Current action and preconditions to check: trajectory_clear

Your task: For each precondition in the list above, predict whether it will hold at this action.

Consider the current scene as observed from the mobile robot's camera, and analyze the predicted future states of all dynamic agents (e.g., people, animals, vehicles, or any moving entities) within the NEXT SECOND.

IMPORTANT: Only answer "very likely" if you are absolutely certain—based on strong, clear evidence—that a dynamic agent will violate the precondition in the predicted future state. Do NOT answer "very likely" for unlikely, ambiguous, or low-probability risks.

Ask yourself for each precondition: Is there a high probability, with clear and convincing evidence, that the predicted future states of any dynamic agent will interfere with the predicted future state of the currently executing action within the NEXT SECOND, causing that precondition to fail?

Assess the risk level based on these predictions. Use "likely" or "very likely" if motions create a clear risk of interference.

Use "neutral" or "improbable" if agents are nearby but their predicted paths are clearly diverging or non-conflicting.

Failure Risk Categories: "very improbable", "improbable", "neutral", "likely", "very likely"

Answer Format: Output ONLY the probability_of_failure value from these categories: "very improbable", "improbable", "neutral", "likely", "very likely"

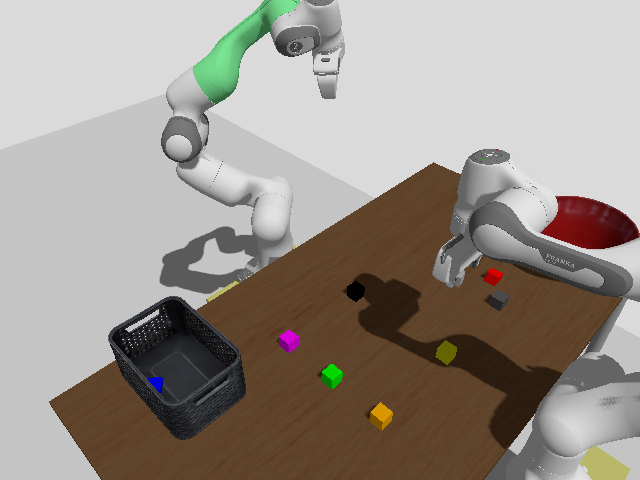

Answer: very improbable